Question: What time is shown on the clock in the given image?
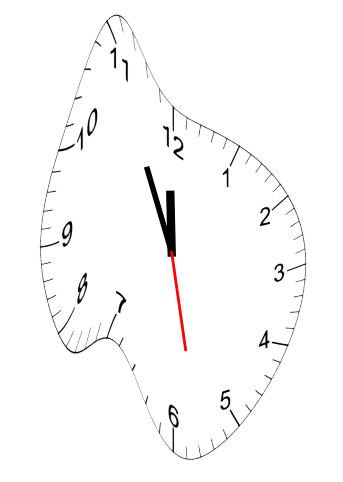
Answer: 11:55:28